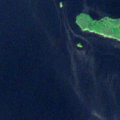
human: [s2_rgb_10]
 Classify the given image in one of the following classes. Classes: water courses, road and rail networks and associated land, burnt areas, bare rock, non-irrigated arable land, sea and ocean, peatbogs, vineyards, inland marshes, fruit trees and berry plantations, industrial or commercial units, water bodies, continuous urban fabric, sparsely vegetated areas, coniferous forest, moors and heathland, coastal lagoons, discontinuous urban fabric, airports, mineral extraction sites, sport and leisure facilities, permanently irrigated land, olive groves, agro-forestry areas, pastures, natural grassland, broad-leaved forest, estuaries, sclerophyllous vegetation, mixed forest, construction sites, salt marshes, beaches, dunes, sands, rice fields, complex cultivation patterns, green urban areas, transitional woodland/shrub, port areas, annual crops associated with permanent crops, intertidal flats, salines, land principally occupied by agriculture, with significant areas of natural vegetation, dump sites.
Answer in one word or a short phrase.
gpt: water bodies